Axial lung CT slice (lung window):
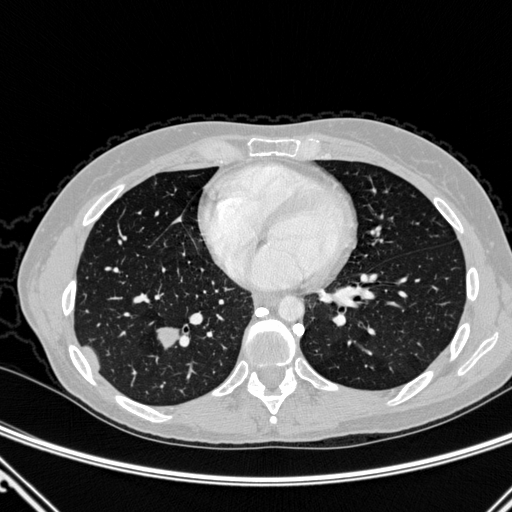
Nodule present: yes
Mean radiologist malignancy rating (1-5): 4.25